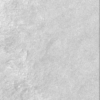
Label: not_dusty